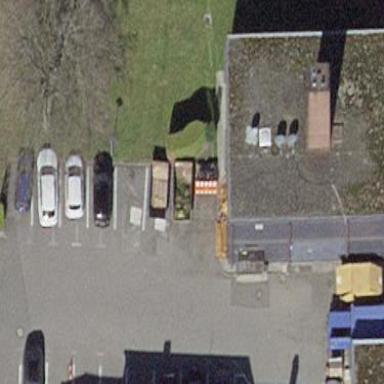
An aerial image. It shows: Service building.